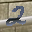
Label: 2